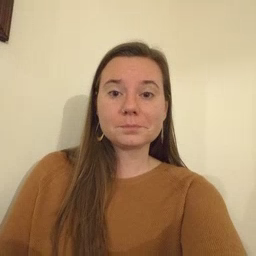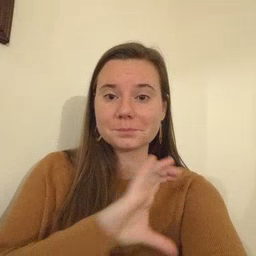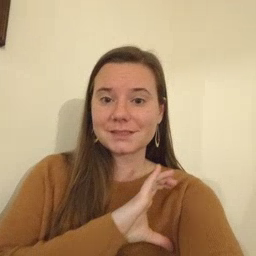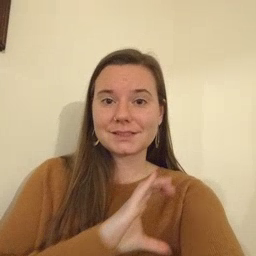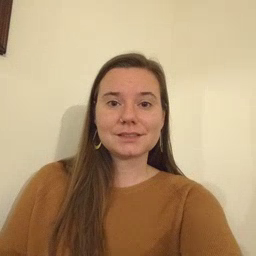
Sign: police